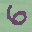
Label: 6